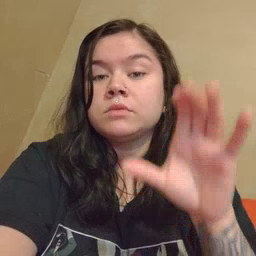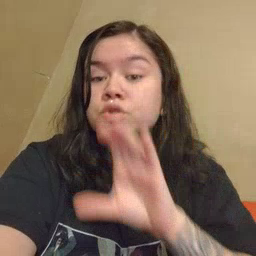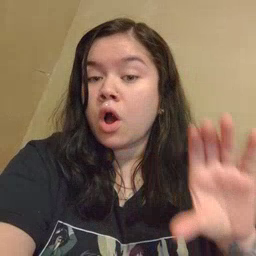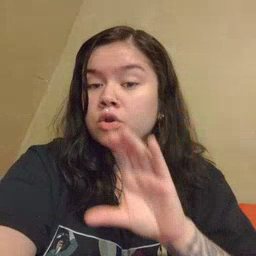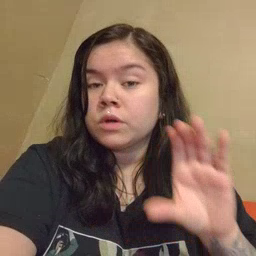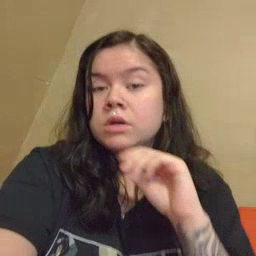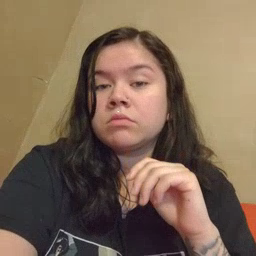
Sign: chocolate